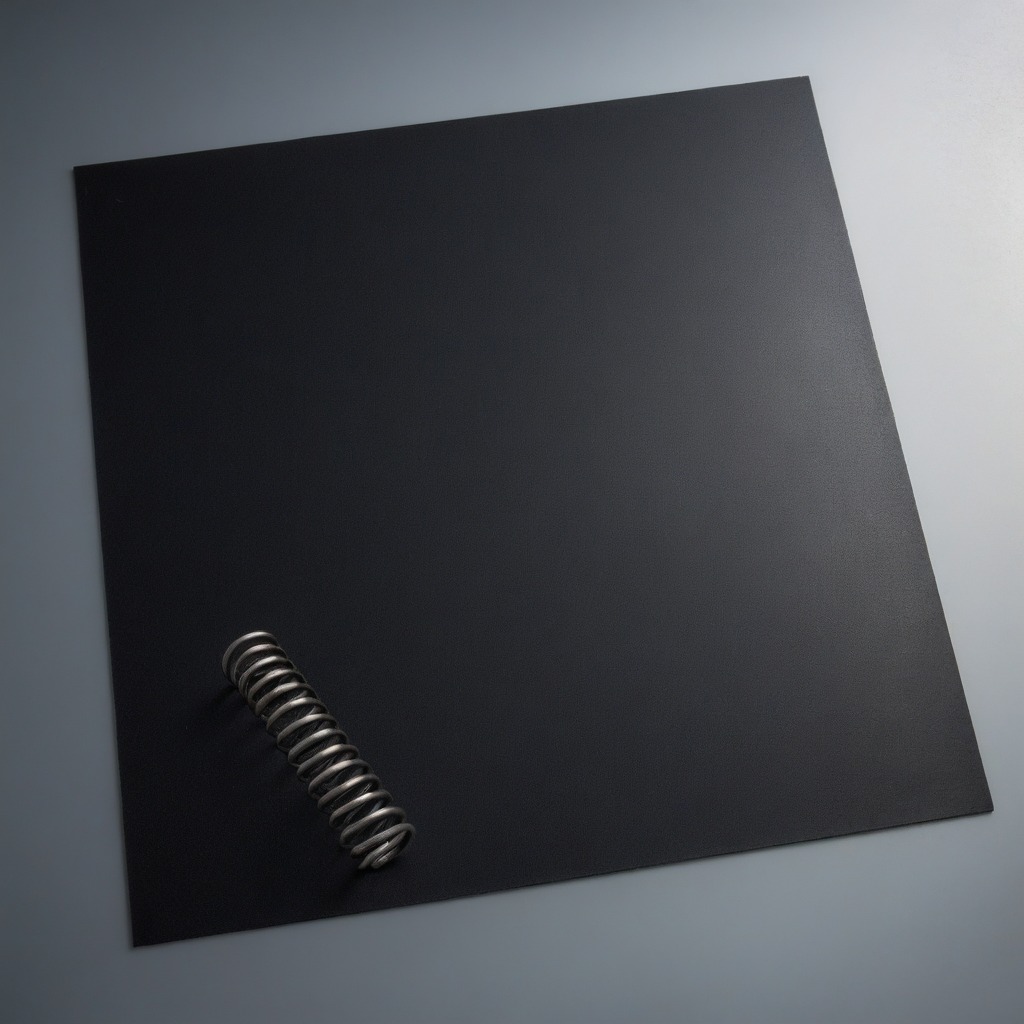
A coiled metal spring lying on a clean granite tabletop covered with a black rubber mat inside a workshop under bright overhead lighting crisp shadows high clarity worn but beneath the mat